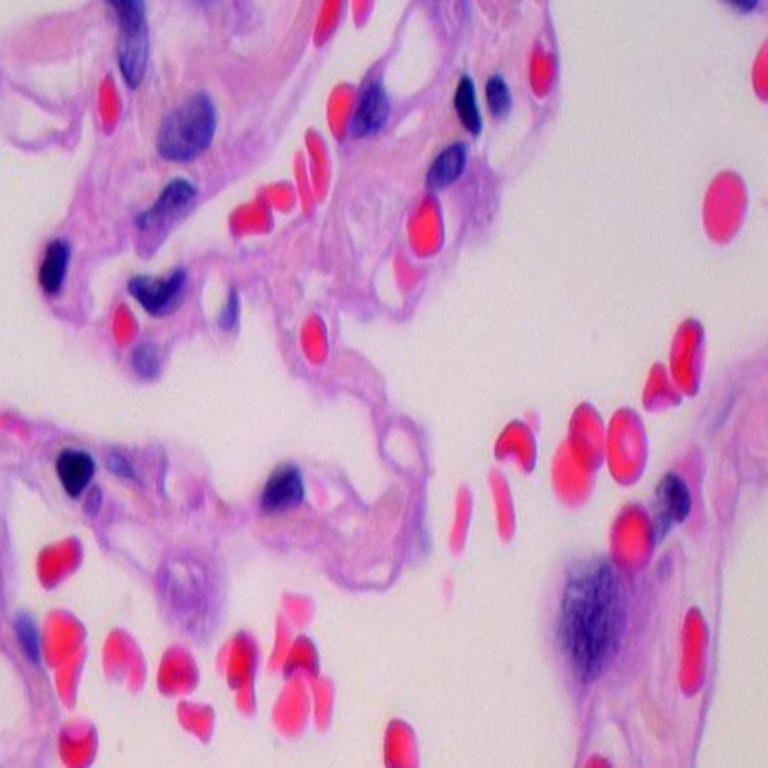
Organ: lung
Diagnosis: benign